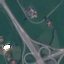
Land use / land cover class: Highway